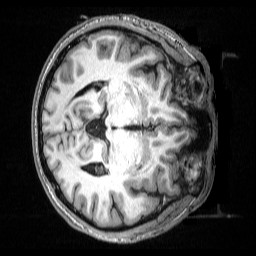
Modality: T1w
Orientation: axial
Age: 36
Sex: male
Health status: ill
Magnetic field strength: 3 T
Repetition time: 2.53 s
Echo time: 0.00331 s